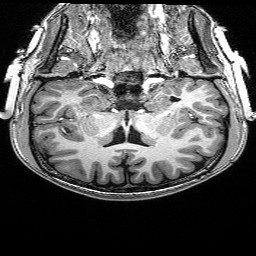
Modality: T1w
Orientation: sagittal